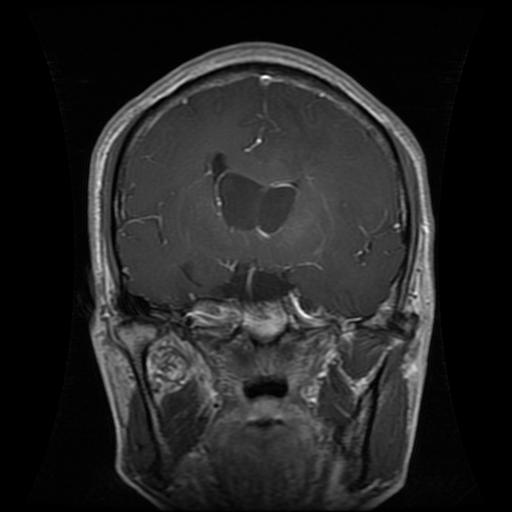
Label: glioma